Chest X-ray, PA view. Patient: 75 years old, sex M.
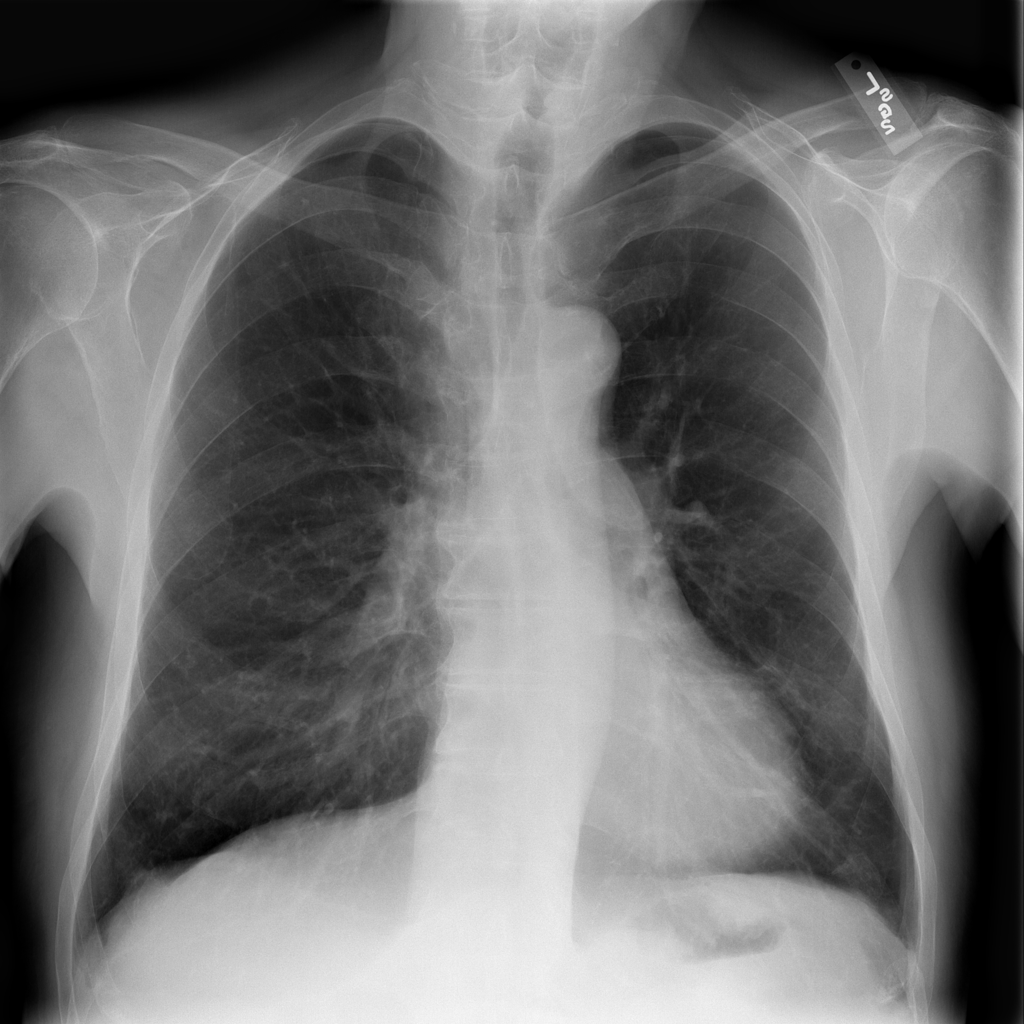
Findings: Atelectasis